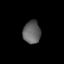
Tissue: lung
Cell type: Fibroblasts
Senescence score: 0.6049
Nuclear area (px): 391
Mean DAPI intensity: 97.76